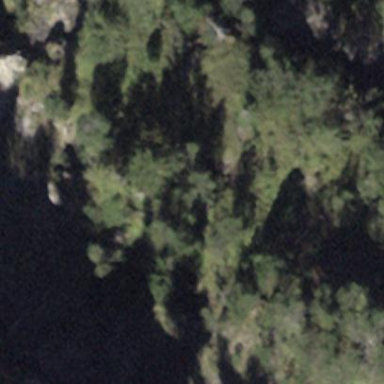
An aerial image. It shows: Forest area.